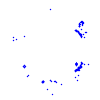
Particle: proton